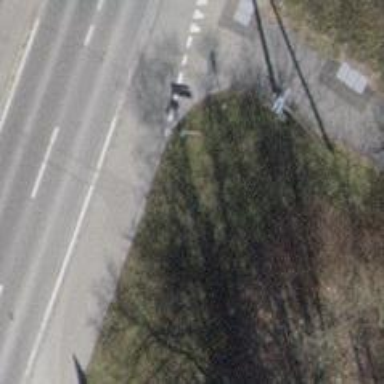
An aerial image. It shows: Guidepost providing information.